Question: In kibana 4.1.0 Is there some way to scale the Y-axis?, I have an average metric with a field that is in seconds, but I want it to be shown in hours, I mean the 25,000 seconds should be somenthing like 25000/3600 or something like that.

Kibana 4 provides a feature to introduce a Json input taht should be merged with the existing configuration but I cannot make it work, I saw that this script should work :
{'script':'(_value)/3600'}
but it doesnt, it throws an error :
Visualize: Request to Elasticsearch failed: {"error":"SearchPhaseExecutionException[Failed to execute phase [query], all shards failed; shardFailures {[leNBGA9VRmuUiPaMidqeVw][logstash-2014.05.20][0]: SearchPar...
any ideas??
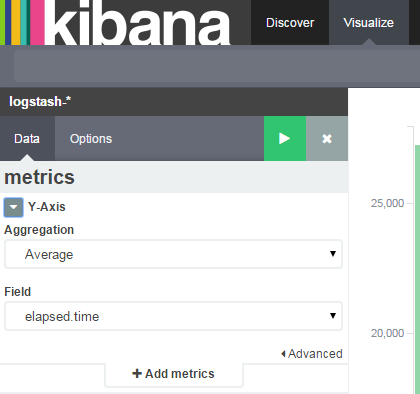
Answer: I found a solition for this here:
<URL>
You have to add this to your elasticsearch.yml:
script.inline: on
script.indexed: on
and use this :{'script':'(_value)/3600'}